Question: As you can see in the picture below, my 'UIViewController' IS NOT a 'UINavigationController', it's a common 'UIViewController'. What I did is I put a 'UINavigationBar' using interface builder and above it I put a 'UIImage'. The problem is that I want to change the font of this 'UINavigationBar'. Anyone would have a clue on how to do it?

Usually, with a common 'UINavigationController' I use the following code:
'''
// this will appear as the title in the navigation bar
self.label = [[UILabel alloc] initWithFrame:CGRectZero];
self.label.backgroundColor = [UIColor clearColor];
self.label.font = [UIFont fontWithName:@"Copperplate" size:22];
self.label.shadowColor = [UIColor colorWithWhite:0.0 alpha:0.5];
self.label.textAlignment = UITextAlignmentCenter;
self.label.textColor = [UIColor whiteColor]; // change this color
self.label.text = [self.navigationItem title];
self.navigationItem.titleView = label;
[label sizeToFit];
'''
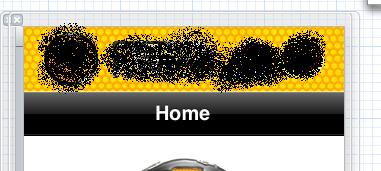
Answer: Well it should work the same way. I think you just need an 'IBOutlet' for the 'UINavigationBar', or only for the 'UINavigationItem' (the title for your 'UINavigationBar') and that's it.